Question: normally, i'm not that bad with Swing and the different Layouts, but this one is really bugging me out.
What's wrong on the following chart using GridBagLayout? Every thick rectange is an JPanel.
The thin lines are just helper for the right y values.
Thanks in advance!

'''
package at;
import java.awt.Color;
import java.awt.GridBagConstraints;
import java.awt.GridBagLayout;
import javax.swing.BorderFactory;
import javax.swing.JFrame;
import javax.swing.JPanel;
public class GridMask extends JFrame {
JPanel jPanel1, jPanel2, jPanel3, jPanel4, jPanel5, jPanel6;
public GridMask() {
unimportantStuff();
GridBagLayout gbl = new GridBagLayout();
setLayout(gbl);
GridBagConstraints gbc;
gbc = getGbc(0, 0, 3, 1, 0.5);
gbl.setConstraints(jPanel1, gbc);
gbc = getGbc(1, 0, 4, 1, 0.75);
gbl.setConstraints(jPanel2, gbc);
gbc = getGbc(2, 0, 3, 1, 0.5);
gbl.setConstraints(jPanel3, gbc);
gbc = getGbc(0, 3, 3, 1, 0.5);
gbl.setConstraints(jPanel4, gbc);
gbc = getGbc(1, 4, 2, 1, 0.25);
gbl.setConstraints(jPanel5, gbc);
gbc = getGbc(2, 3, 3, 1, 0.5);
gbl.setConstraints(jPanel6, gbc);
add(jPanel1);
add(jPanel2);
add(jPanel3);
add(jPanel4);
add(jPanel5);
add(jPanel6);
setVisible(true);
}
private GridBagConstraints getGbc(int x, int y, int height, int width, double weightY) {
GridBagConstraints gbc = new GridBagConstraints();
gbc.gridx = x;
gbc.gridy = y;
gbc.gridheight = height;
gbc.gridwidth = width;
gbc.fill = GridBagConstraints.BOTH;
gbc.weightx = 1.0;
gbc.weighty = weightY;
return gbc;
}
private void unimportantStuff() {
jPanel1 = new javax.swing.JPanel();
jPanel2 = new javax.swing.JPanel();
jPanel3 = new javax.swing.JPanel();
jPanel4 = new javax.swing.JPanel();
jPanel5 = new javax.swing.JPanel();
jPanel6 = new javax.swing.JPanel();
jPanel1.setBorder(BorderFactory.createLineBorder(Color.BLACK));
jPanel2.setBorder(BorderFactory.createLineBorder(Color.BLACK));
jPanel3.setBorder(BorderFactory.createLineBorder(Color.BLACK));
jPanel4.setBorder(BorderFactory.createLineBorder(Color.BLACK));
jPanel5.setBorder(BorderFactory.createLineBorder(Color.BLACK));
jPanel6.setBorder(BorderFactory.createLineBorder(Color.BLACK));
}
public static void main(String[] args) {
new GridMask();
}
}
'''
The result is a JFrame where the two rows have different heights, but the cells in a row have all the same height.
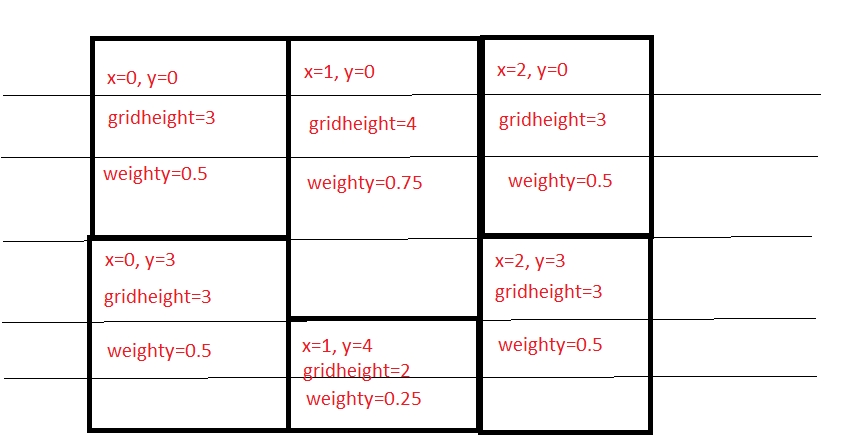
Answer: > but the cells in a row have all the same height.
'''
gbc.fill = GridBagConstraints.BOTH;
'''
You are telling the layout to size all the components to fill the space available in each cell.